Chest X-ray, AP view. Patient: 15 years old, sex F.
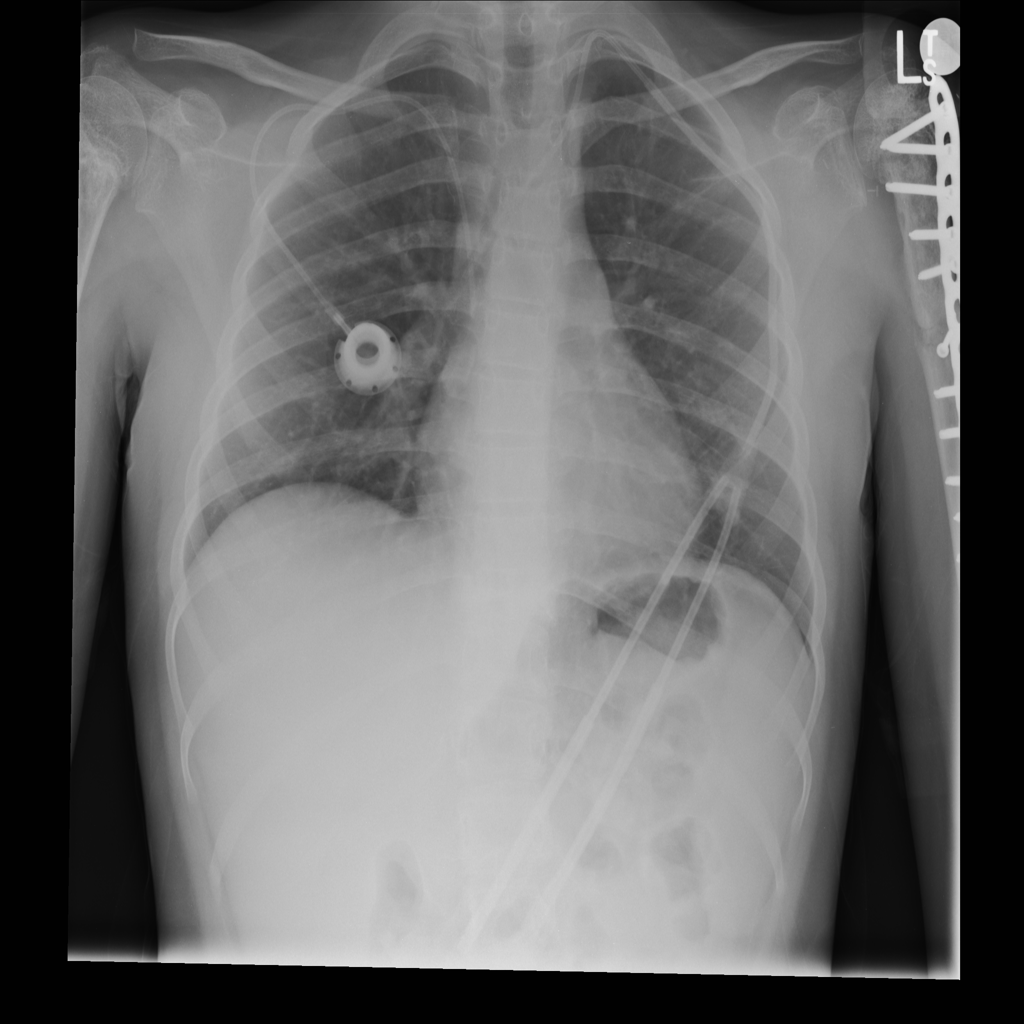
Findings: No Finding